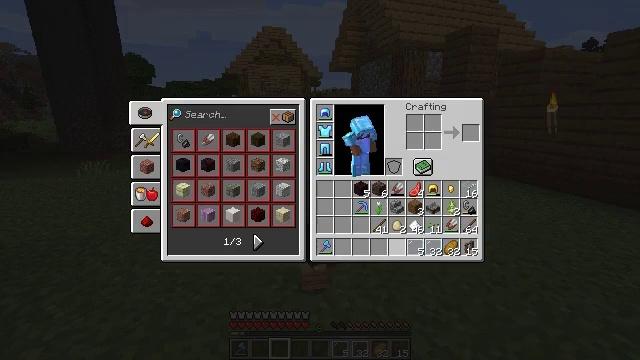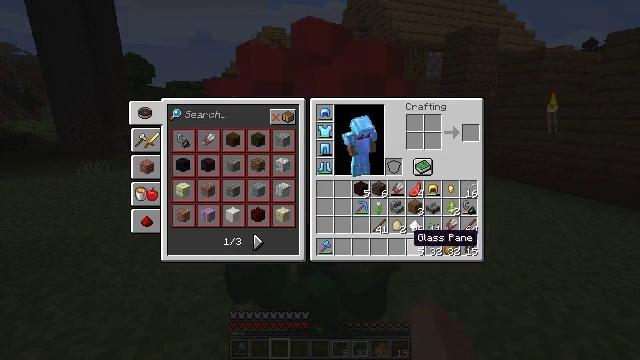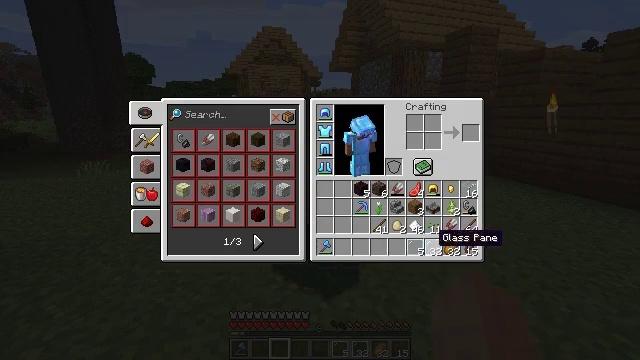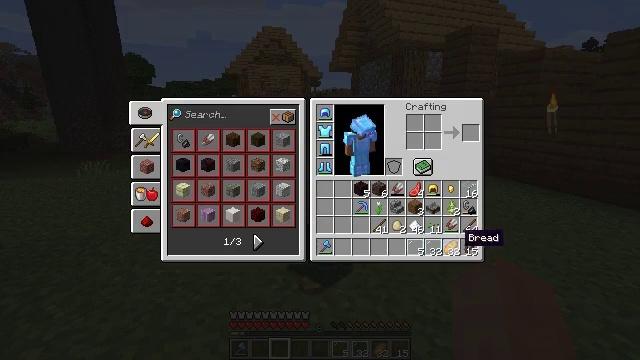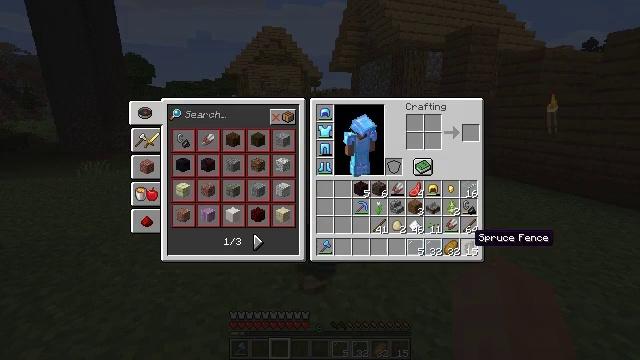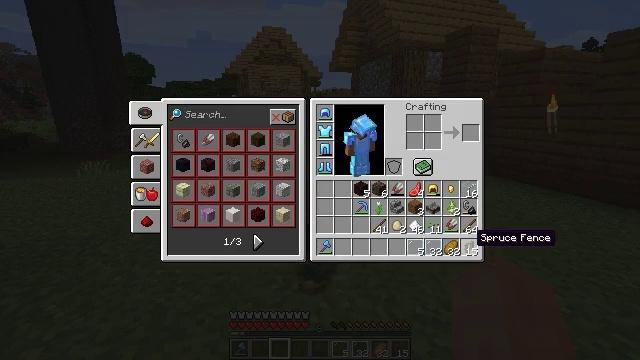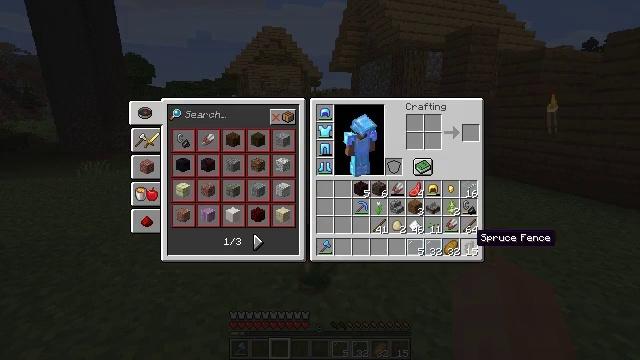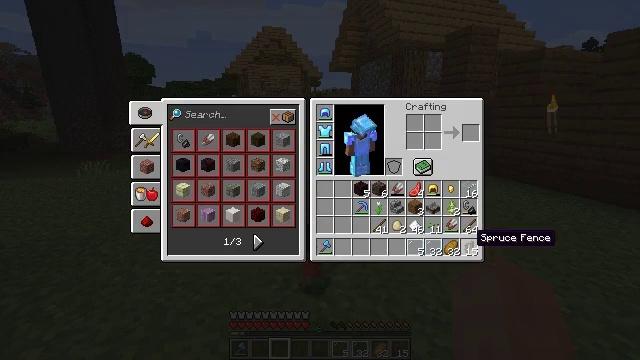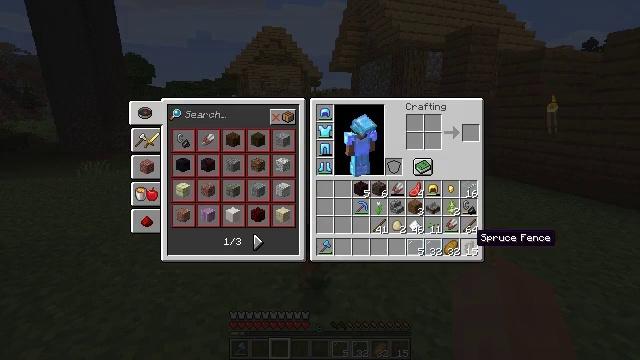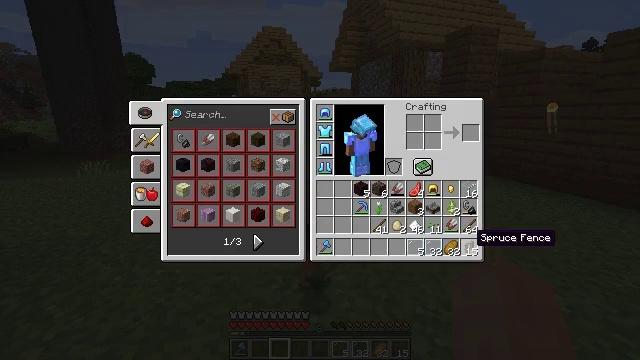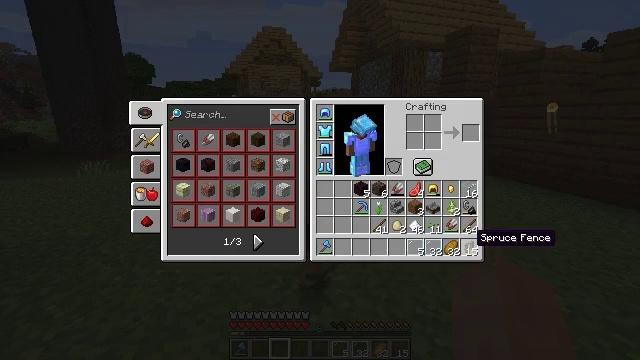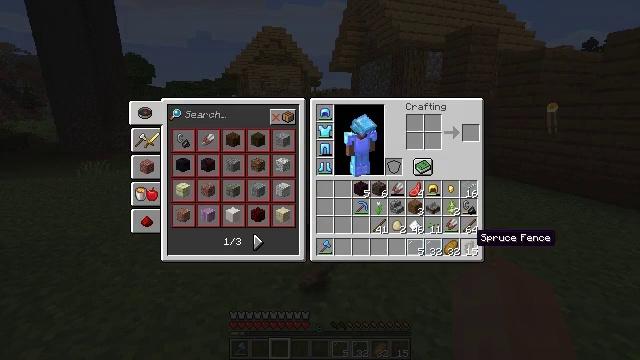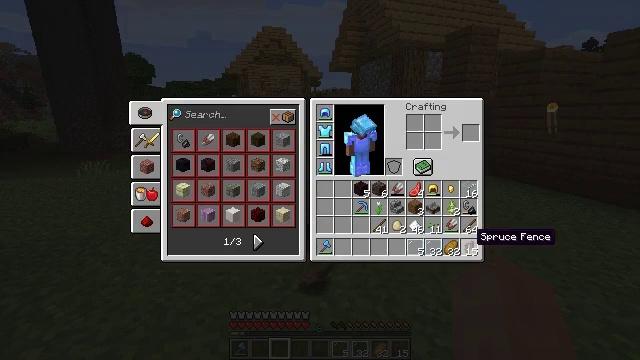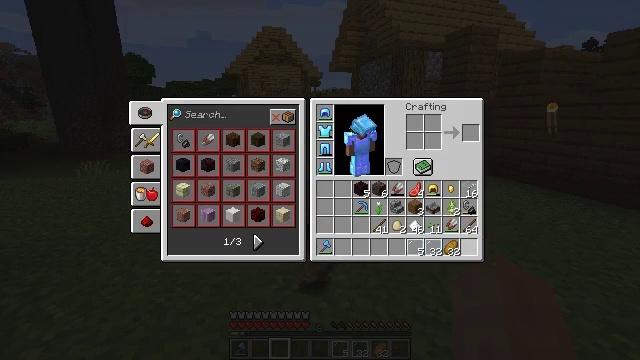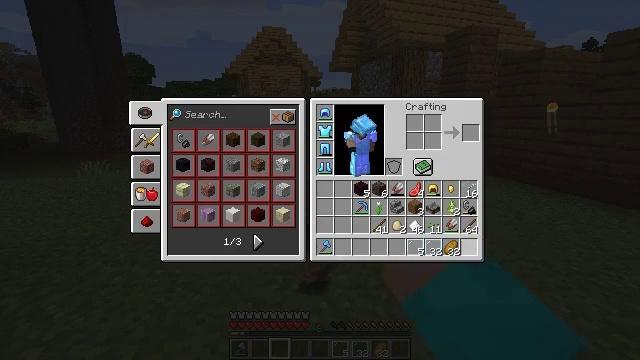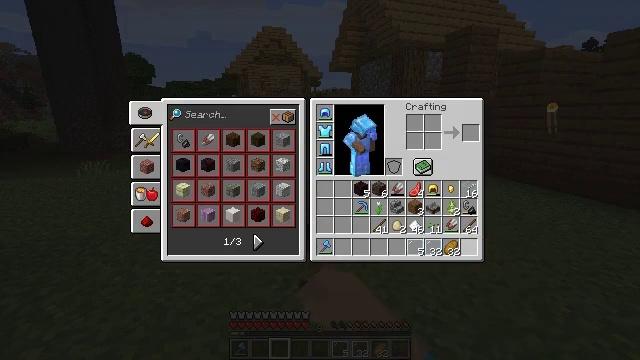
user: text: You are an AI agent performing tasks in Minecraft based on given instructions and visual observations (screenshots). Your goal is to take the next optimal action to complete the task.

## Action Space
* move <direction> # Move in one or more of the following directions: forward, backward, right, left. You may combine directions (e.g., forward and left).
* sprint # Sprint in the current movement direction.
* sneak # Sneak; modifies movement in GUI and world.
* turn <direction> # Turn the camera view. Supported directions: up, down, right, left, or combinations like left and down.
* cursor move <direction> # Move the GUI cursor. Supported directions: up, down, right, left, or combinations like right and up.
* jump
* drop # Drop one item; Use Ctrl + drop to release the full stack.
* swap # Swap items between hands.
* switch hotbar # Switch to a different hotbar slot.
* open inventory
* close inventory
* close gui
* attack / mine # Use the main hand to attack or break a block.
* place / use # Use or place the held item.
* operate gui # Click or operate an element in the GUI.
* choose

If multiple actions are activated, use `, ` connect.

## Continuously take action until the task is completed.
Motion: motion action
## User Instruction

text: Drop a spruce fence.
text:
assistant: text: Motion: sprint, cursor move right, open gui
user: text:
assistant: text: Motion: sprint, cursor move right
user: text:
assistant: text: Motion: sprint, cursor move right
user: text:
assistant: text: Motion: sprint, cursor move right
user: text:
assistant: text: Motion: sprint
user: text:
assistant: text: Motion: sprint
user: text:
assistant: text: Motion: sprint
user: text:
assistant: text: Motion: sprint
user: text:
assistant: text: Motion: sprint
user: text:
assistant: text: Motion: sprint
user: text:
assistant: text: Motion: sprint
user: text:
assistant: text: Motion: sprint
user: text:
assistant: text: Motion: sprint, drop
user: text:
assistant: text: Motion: sprint, drop
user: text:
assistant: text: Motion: sprint, drop
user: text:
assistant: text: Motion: sprint
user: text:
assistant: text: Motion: sprint
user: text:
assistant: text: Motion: sprint